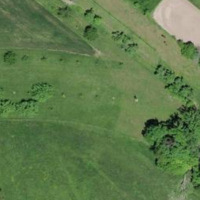
EUNIS habitat code: 25
Species observed at this site:
Campanula trachelium